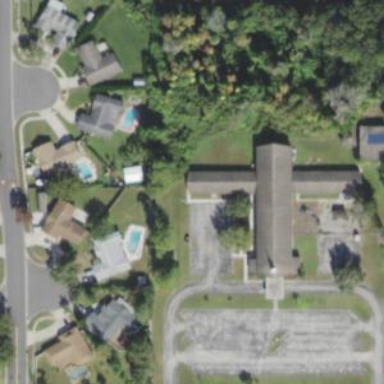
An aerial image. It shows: Beautiful church building.